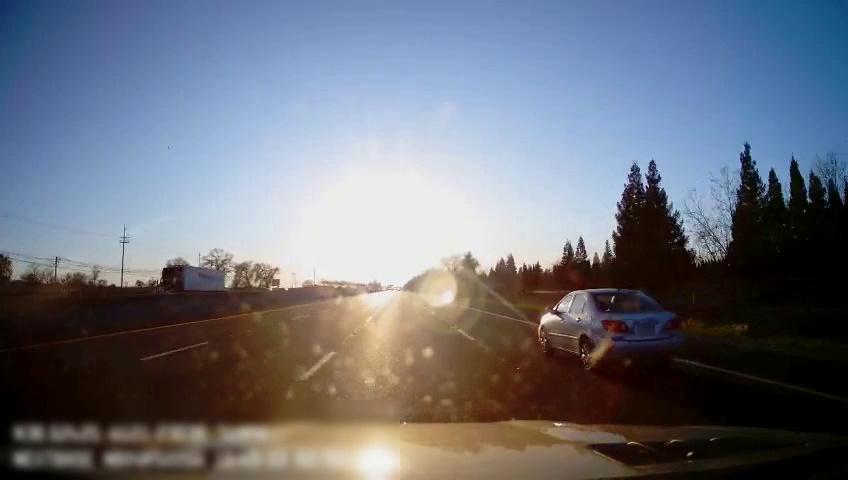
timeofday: Day
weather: Sunny
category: Drivable Space
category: Vehicles | Car
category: Vehicles | Truck
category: Lanes | Alternate Lane
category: Lanes | Alternate Lane
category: Lanes | Current Lane
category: Lanes | Current Lane
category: Lanes | Alternate Lane